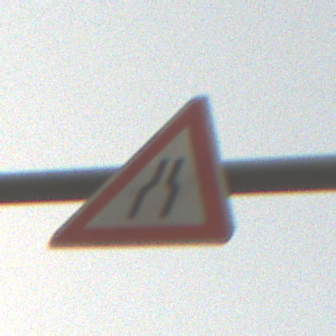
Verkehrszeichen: VerengteFahrbahn
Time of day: SunriseSunset
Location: Outdoor (RoadRail)
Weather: Clear
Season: NotSpecified
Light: Natural